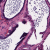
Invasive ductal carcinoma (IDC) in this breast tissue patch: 0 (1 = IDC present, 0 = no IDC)